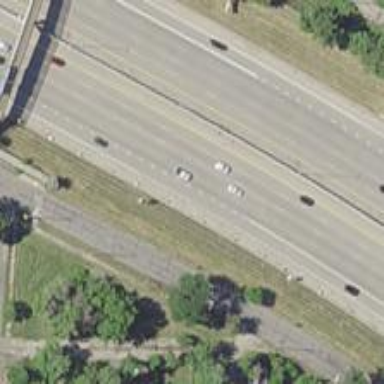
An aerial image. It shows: Motorway.